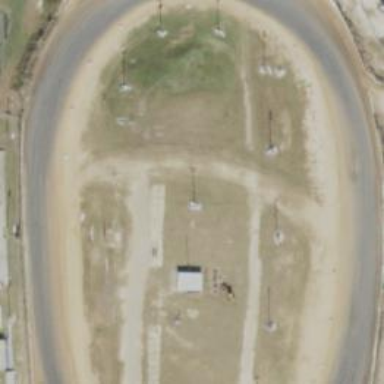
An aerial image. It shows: Raceway road.